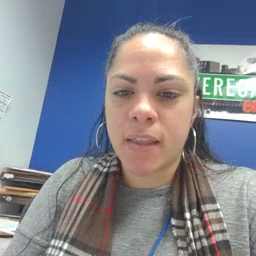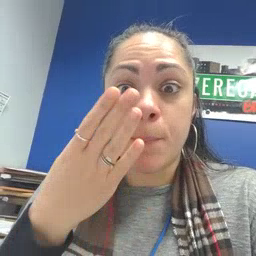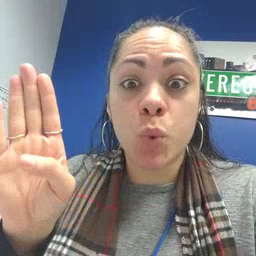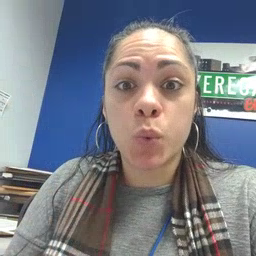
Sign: blue